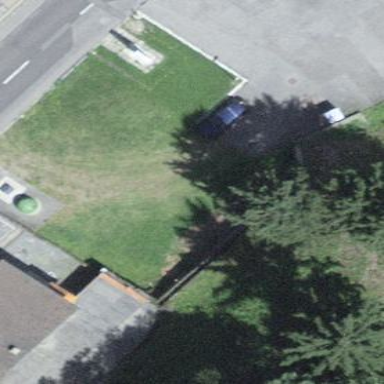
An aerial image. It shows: Building that serves as fuel station.